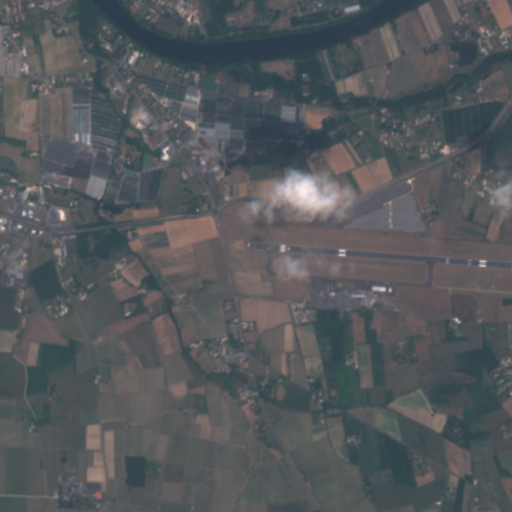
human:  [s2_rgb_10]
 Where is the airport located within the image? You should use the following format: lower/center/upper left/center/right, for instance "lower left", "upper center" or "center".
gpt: The airport is located in the center right of the image.
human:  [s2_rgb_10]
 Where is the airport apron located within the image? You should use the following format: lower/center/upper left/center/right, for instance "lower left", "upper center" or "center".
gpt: The airport apron is located in the center right of the image.
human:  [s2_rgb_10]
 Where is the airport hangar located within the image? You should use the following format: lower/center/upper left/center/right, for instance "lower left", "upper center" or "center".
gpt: The airport hangar is located in the center right of the image.
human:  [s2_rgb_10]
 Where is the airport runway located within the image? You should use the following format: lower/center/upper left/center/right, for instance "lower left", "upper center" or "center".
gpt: The airport runway is located in the center right of the image.
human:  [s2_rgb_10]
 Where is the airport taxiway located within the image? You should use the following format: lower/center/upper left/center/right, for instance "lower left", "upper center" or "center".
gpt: The airport taxiway is located in the center right of the image.
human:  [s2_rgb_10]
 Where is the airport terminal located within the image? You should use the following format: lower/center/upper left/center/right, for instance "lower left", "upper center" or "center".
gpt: The airport terminal is located in the center right of the image.
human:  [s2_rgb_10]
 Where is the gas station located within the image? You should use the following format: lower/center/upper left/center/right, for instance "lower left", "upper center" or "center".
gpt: The gas station is located in the upper left of the image.
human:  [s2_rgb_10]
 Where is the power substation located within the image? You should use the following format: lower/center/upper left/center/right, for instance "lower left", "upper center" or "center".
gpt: The power substation is located in the upper left of the image.
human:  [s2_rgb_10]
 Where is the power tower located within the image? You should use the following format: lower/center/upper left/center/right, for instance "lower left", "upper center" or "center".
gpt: The power tower is located in the upper of the image.
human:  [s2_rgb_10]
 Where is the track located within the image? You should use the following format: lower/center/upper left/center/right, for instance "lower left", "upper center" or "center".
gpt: The track is located in the lower left of the image.
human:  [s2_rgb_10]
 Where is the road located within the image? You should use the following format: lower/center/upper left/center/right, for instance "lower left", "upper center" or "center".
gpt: There is no road in the image.